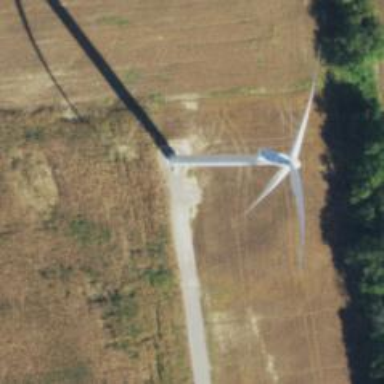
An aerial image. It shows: Wind generator using wind turbines of horizontal axis.